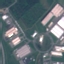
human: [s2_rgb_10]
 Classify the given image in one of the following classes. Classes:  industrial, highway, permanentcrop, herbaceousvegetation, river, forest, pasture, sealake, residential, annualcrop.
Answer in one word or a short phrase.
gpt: Industrial